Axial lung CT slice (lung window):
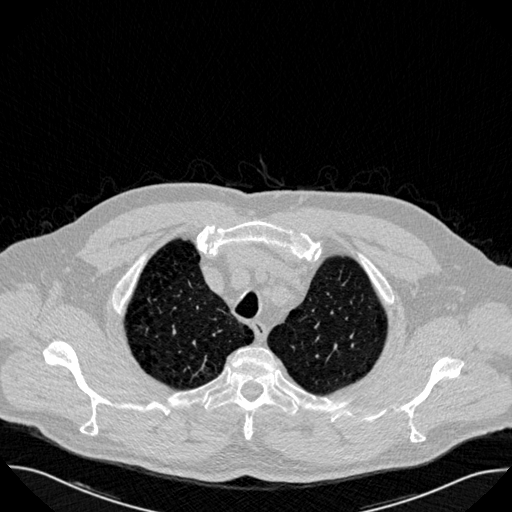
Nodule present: no